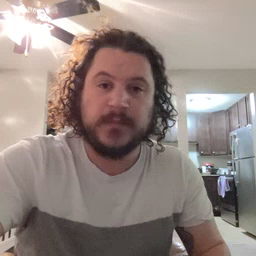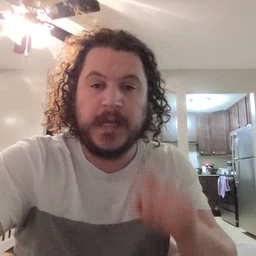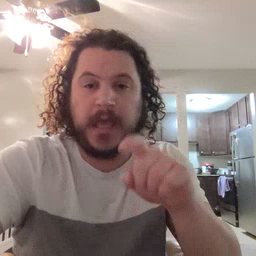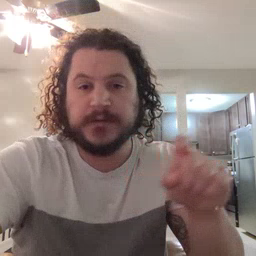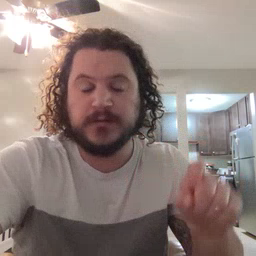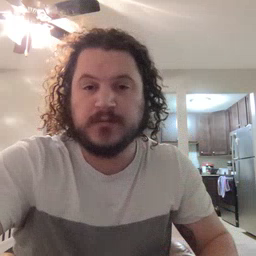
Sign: closet